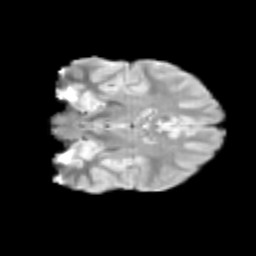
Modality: T2w
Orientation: coronal
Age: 13
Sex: male
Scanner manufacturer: siemens
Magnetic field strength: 3 T
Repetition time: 3.8 s
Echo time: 0.07 s